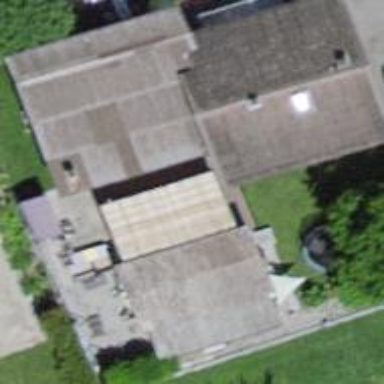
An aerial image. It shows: Detached building.